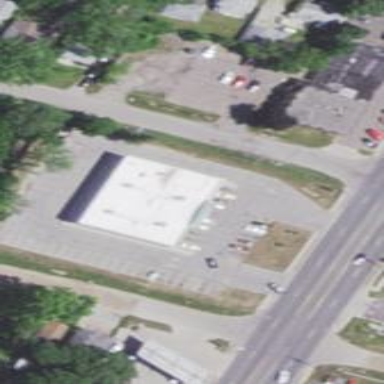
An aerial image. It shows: Retail area.